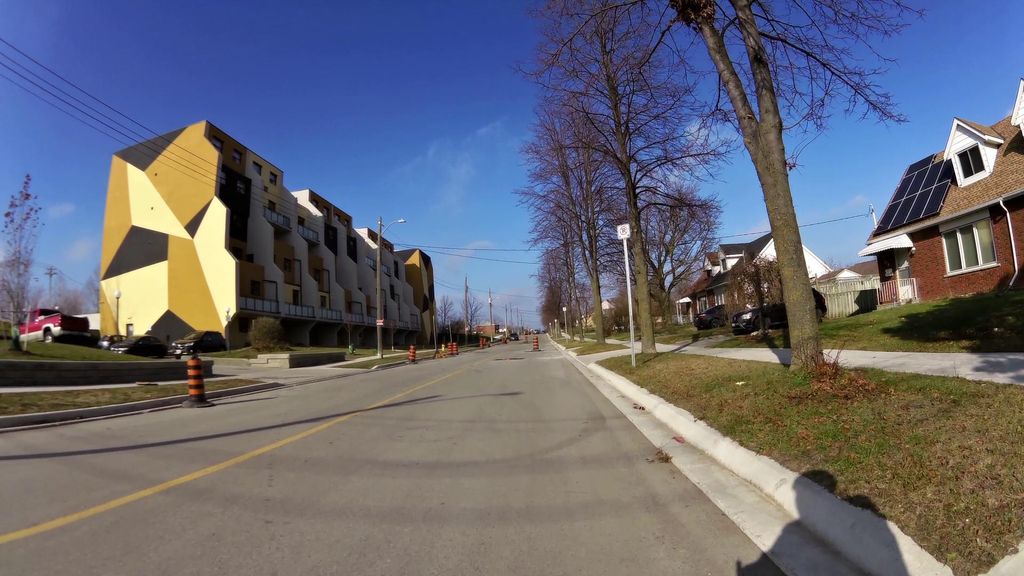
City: kitchener-waterloo